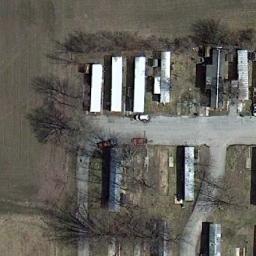
Label: residential